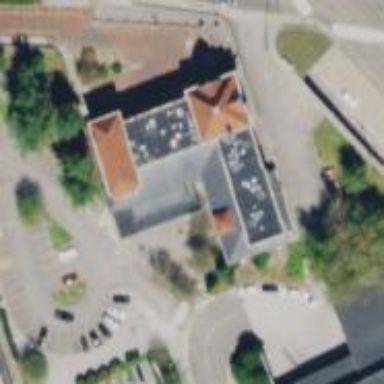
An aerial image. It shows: Historic train station building.